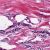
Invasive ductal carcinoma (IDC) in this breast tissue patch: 1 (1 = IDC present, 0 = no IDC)